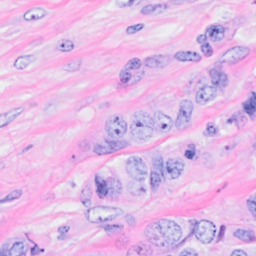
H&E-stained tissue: Breast